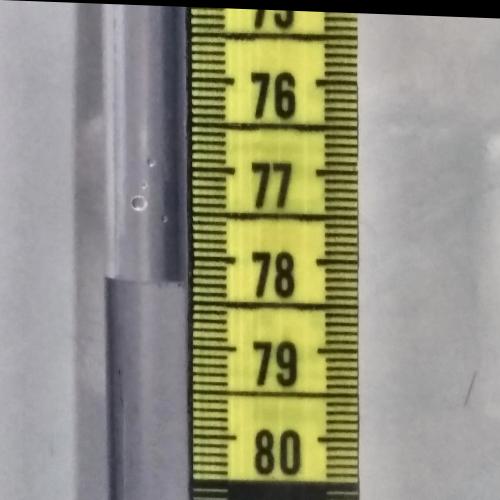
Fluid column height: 78.3 cm